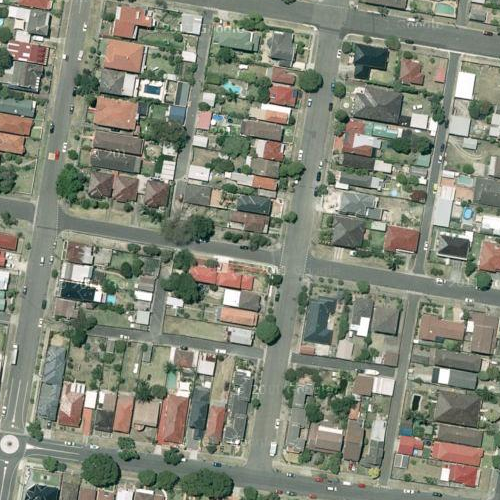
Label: sydney